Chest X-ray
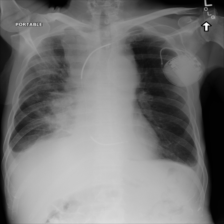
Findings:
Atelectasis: negative
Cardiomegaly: negative
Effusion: positive
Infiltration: negative
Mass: negative
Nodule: negative
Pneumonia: negative
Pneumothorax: negative
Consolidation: negative
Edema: negative
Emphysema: negative
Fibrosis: negative
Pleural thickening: negative
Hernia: negative